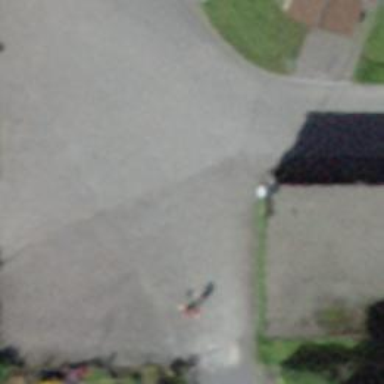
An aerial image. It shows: Residential road with compacted surface.